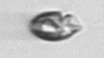
Label: Katodinium_or_Torodinium